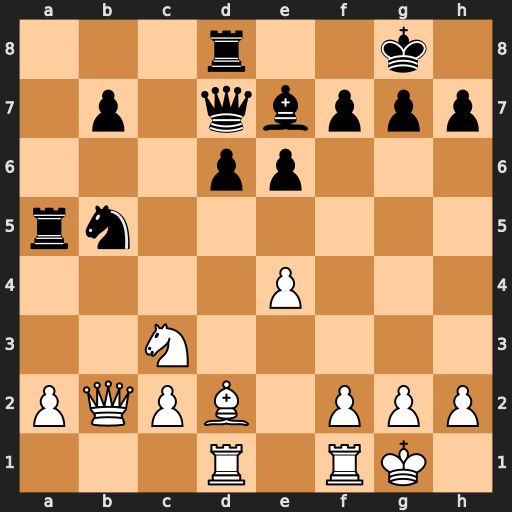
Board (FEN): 3r2k1/1p1qbppp/3pp3/rn6/4P3/2N5/PQPB1PPP/3R1RK1
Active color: w
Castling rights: -
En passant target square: -
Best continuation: Nd5 exd5 Bxa5